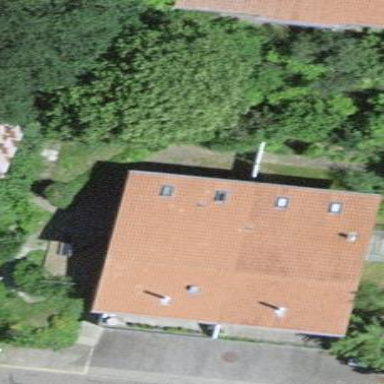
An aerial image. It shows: Simple house.